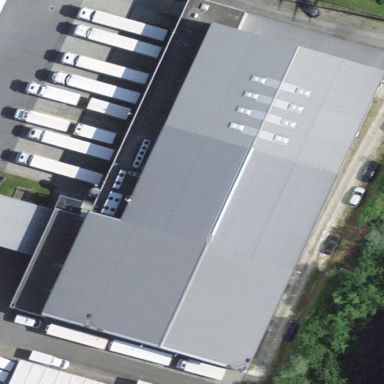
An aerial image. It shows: Industrial building.